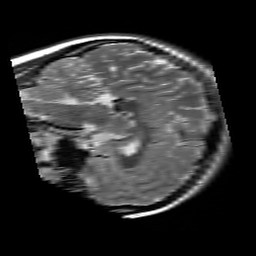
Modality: T2w
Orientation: sagittal
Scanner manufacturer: siemens
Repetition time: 3.9 s
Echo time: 0.076 s